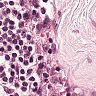
Metastatic tissue present: no